Field crop: maize
Growth stage: 2
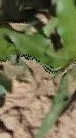
Species: maize